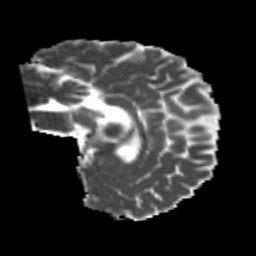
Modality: MD
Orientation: sagittal
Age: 23
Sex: male
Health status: healthy
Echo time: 0.074 s